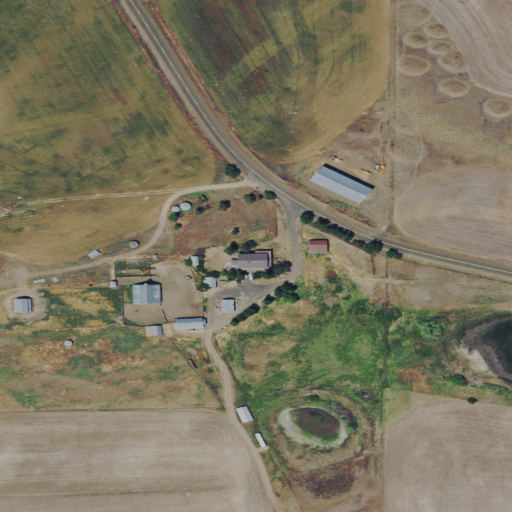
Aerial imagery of gap in Oregon named Tygh Ridge Summit containing cultivated crops, shrub, open development, low intensity development, medium intensity development, and herbaceous wetlands